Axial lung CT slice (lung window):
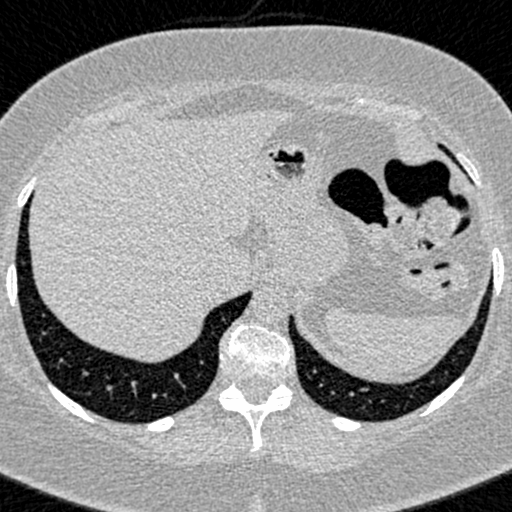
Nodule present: no